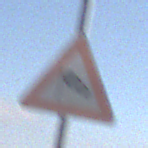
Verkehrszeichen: SeitenwindVonLinks
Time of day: Midday
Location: Outdoor (Nature)
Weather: PartlyCloudy
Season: NotSpecified
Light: Natural